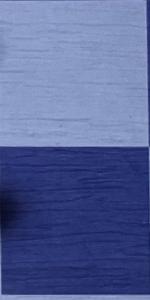
Label: Empty